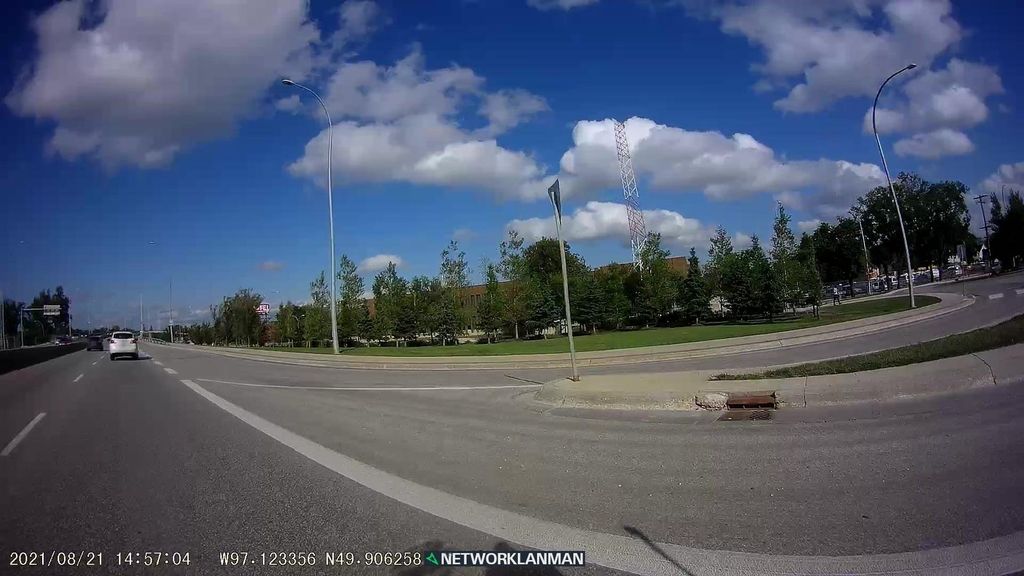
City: winnipeg